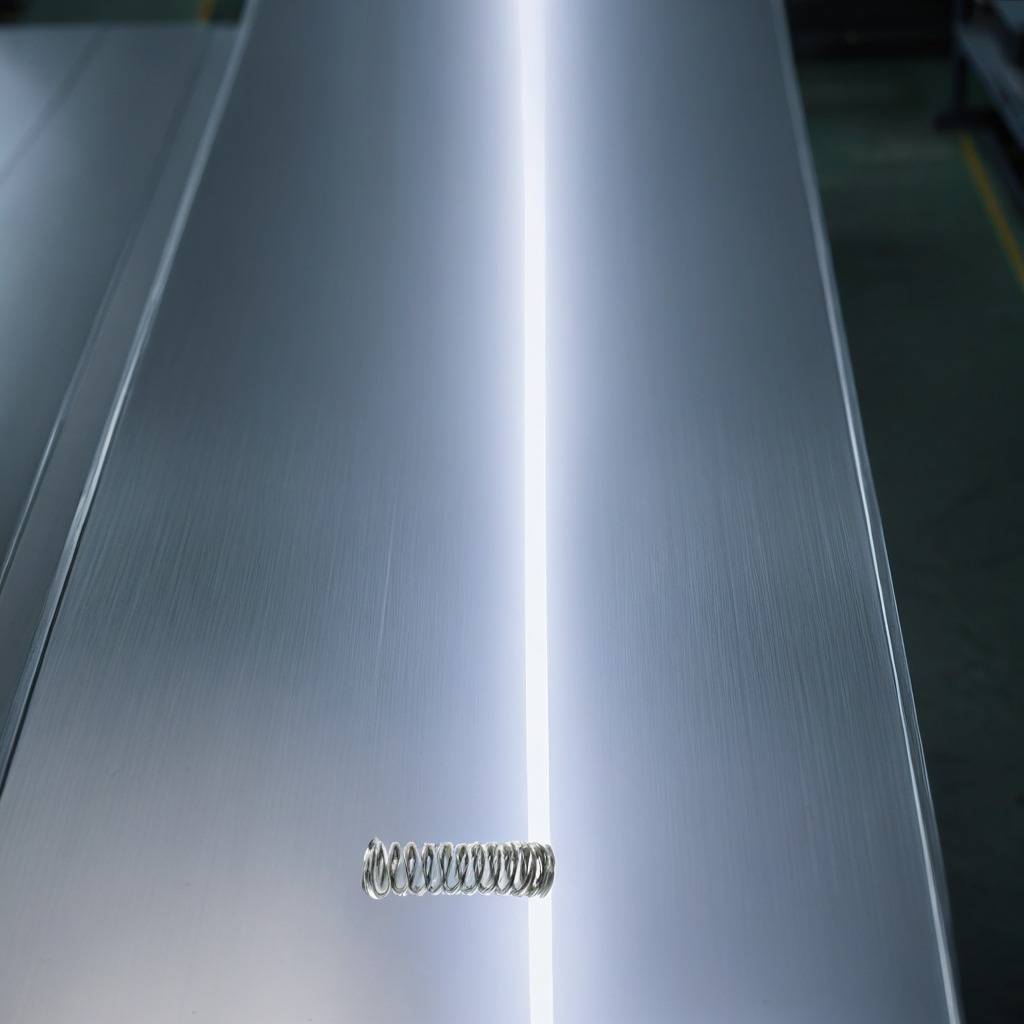
A coiled metal spring lies on a metal table in a machine shop under fluorescent lights.